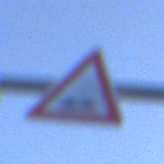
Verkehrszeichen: UnebeneFahrbahn
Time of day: MorningAfternoon
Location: Outdoor (Nature)
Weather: PartlyCloudy
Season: NotSpecified
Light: Natural